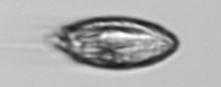
Label: Katodinium_or_Torodinium